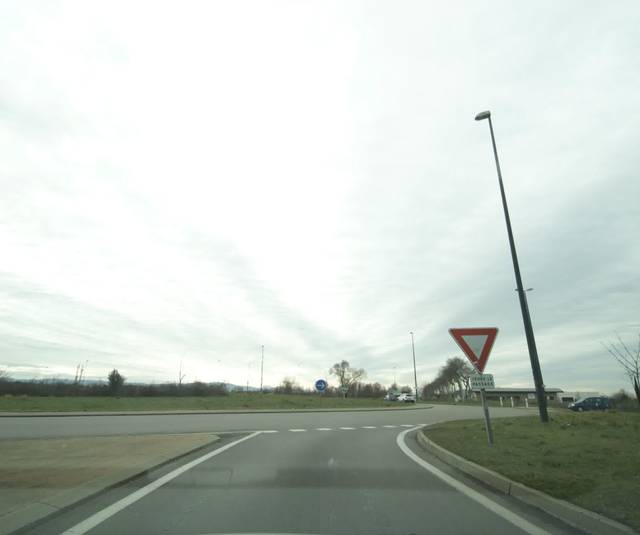
Region: France
Coordinates: 44.967, 4.886